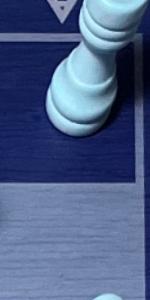
Label: Empty